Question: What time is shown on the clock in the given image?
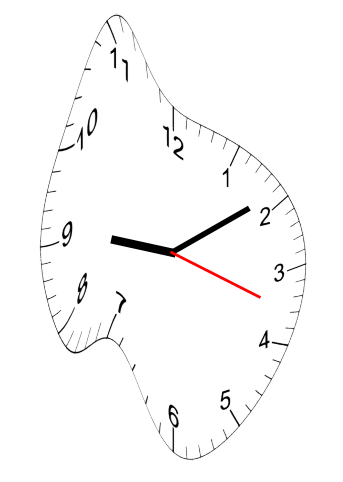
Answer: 09:09:18